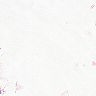
Metastatic tissue present: no